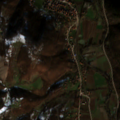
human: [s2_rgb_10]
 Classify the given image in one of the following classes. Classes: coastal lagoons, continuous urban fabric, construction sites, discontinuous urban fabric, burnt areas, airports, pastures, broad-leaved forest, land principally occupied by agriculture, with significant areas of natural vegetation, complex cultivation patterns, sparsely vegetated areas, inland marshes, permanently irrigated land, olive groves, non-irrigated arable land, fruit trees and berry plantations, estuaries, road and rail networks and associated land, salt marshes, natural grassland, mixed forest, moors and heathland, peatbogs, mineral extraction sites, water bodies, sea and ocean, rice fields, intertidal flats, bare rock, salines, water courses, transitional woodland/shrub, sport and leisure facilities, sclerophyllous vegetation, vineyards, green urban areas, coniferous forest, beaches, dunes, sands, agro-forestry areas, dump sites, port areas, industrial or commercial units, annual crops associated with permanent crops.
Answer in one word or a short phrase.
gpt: discontinuous urban fabric, non-irrigated arable land, pastures, complex cultivation patterns, land principally occupied by agriculture, with significant areas of natural vegetation, broad-leaved forest, transitional woodland/shrub